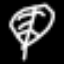
Label: leaf